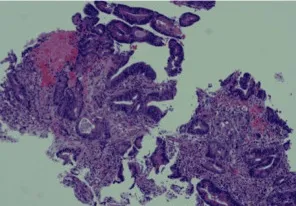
Haematoxylin-eosin staining (H&E) and IHC staining of the colon cancer tissue specimens. (A) The colon biopsy result is low differentiated adenocarcinoma, partially mucinous adenocarcinoma.
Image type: pathology (h&e)